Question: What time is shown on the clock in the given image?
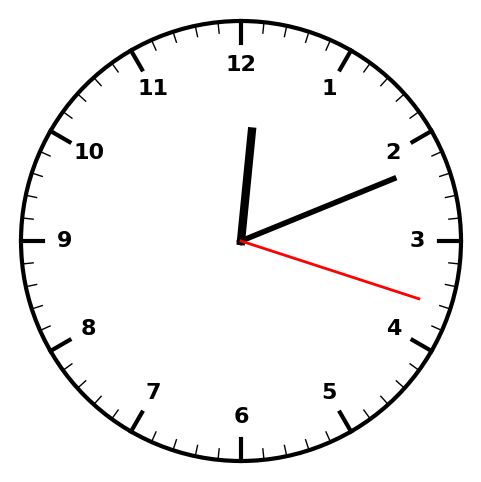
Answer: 12:11:18